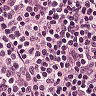
Metastatic tissue present: no